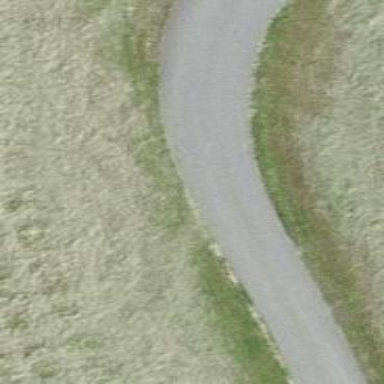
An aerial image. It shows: Well-maintained track road with grade 1 tracktype.